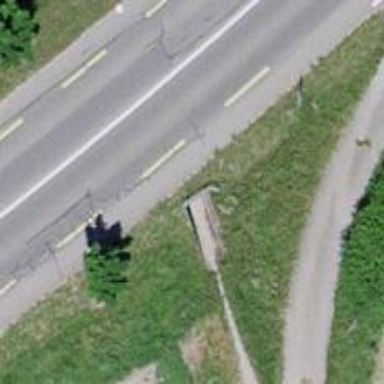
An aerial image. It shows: Footway passing through tunnel.